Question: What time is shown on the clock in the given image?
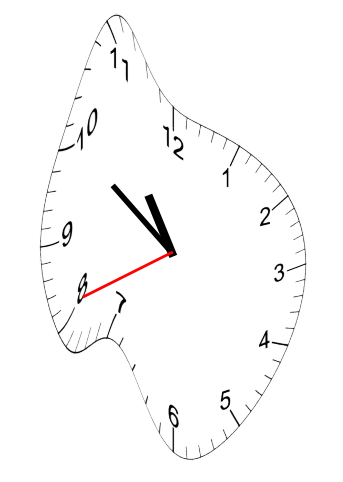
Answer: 10:50:41